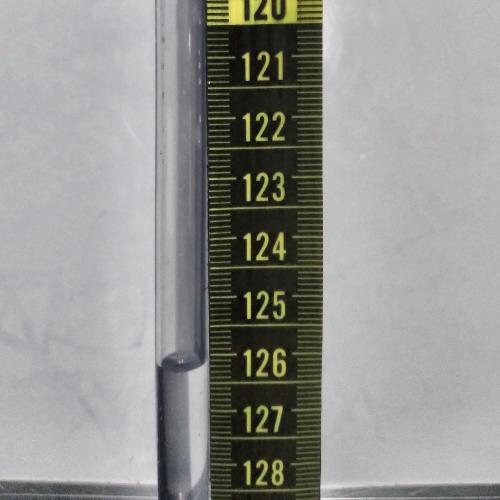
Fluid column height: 126.1 cm